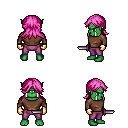
a pixel art fantasy rpg character, male body template, orc, green skin, brown long-sleeve shirt, magenta pants, pink loose hair, gold gloves, dagger, four views (front, back, left, right), 2x2 character sprite sheet, small pixel art, hard edges, no anti-aliasing